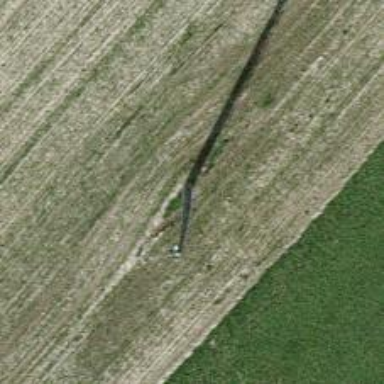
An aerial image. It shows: Man-made mast used for communication purposes.